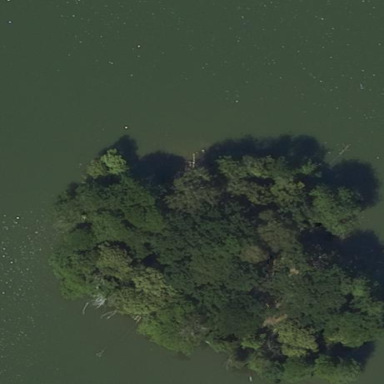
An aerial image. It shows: Island.